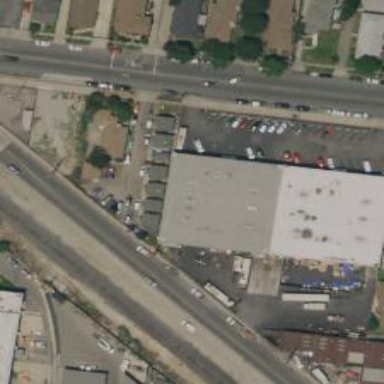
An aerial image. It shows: Warehouse.